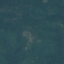
Label: Forest